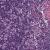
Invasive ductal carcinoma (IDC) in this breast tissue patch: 0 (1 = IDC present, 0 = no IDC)